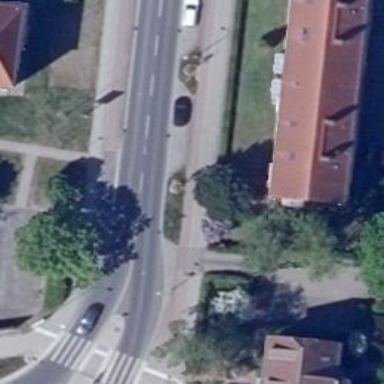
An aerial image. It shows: Sidewalk along the path.